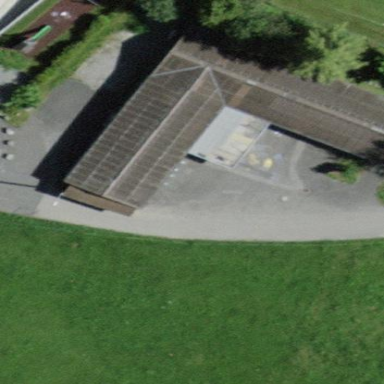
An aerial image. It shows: School building.